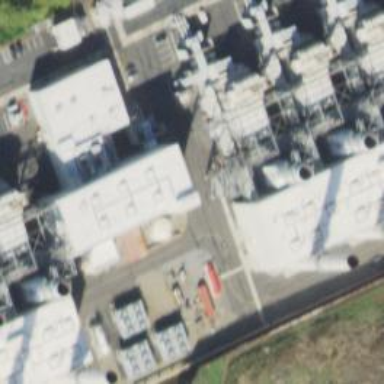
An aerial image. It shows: Gas turbine generator is in use.